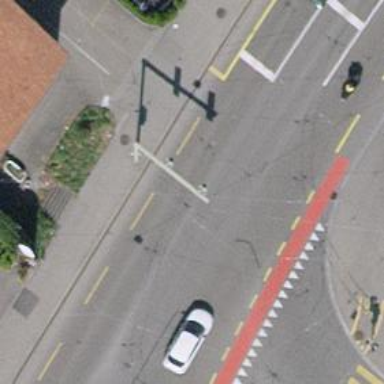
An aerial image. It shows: Primary highway with asphalt surface. It includes cycle lane with trolley wires.